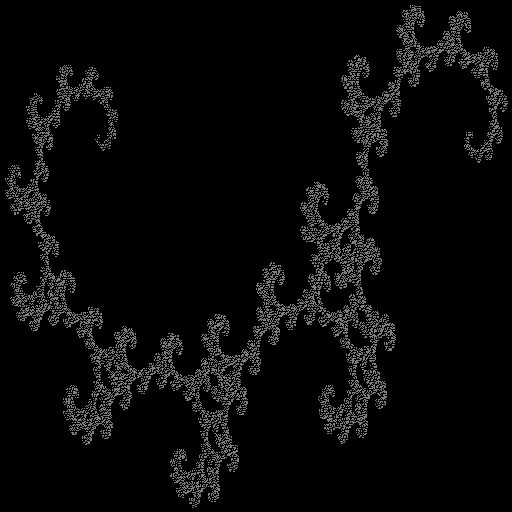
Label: gold_dragon